Field crop: maize
Growth stage: 2
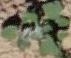
Species: chenopodium